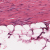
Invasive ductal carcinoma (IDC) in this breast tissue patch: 0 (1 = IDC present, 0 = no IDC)